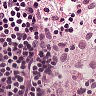
Metastatic tissue present: no